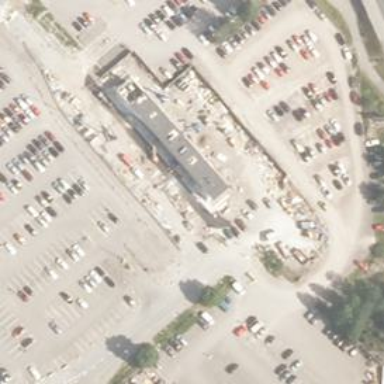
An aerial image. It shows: Train station building.